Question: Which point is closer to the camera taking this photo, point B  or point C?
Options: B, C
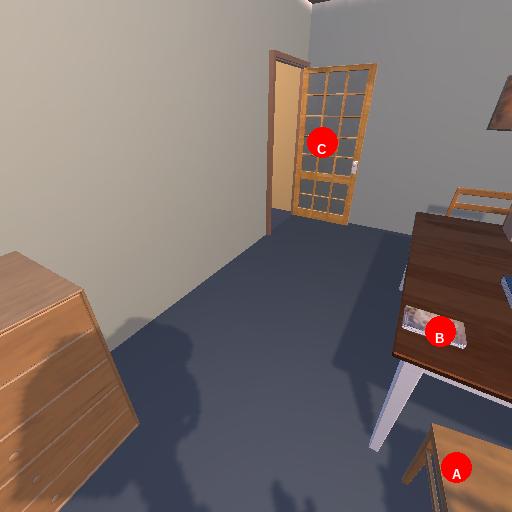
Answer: B